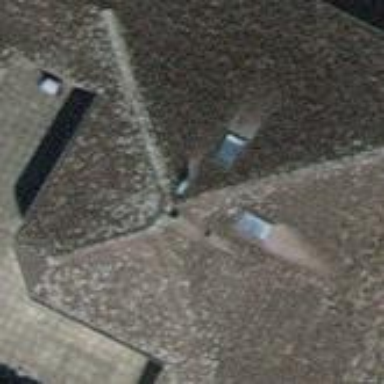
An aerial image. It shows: Office building with pyramidal roof shape.